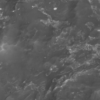
Label: not_dusty